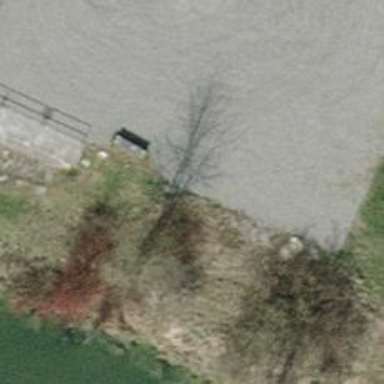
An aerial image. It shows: Concrete bench.